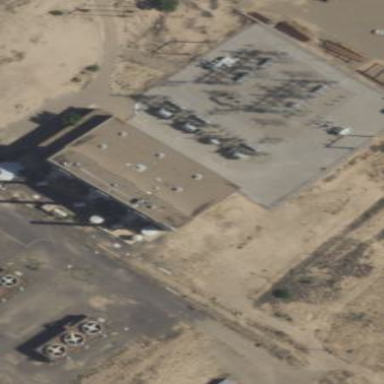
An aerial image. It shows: Industrial building.